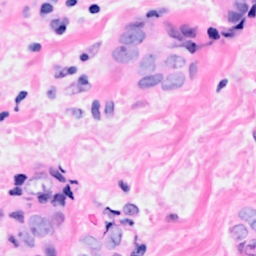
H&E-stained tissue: Breast